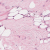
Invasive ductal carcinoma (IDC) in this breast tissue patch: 0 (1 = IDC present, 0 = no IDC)